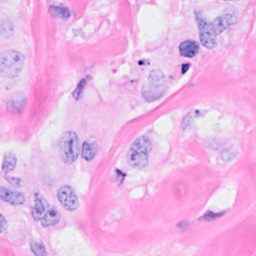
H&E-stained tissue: Breast